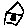
Label: house